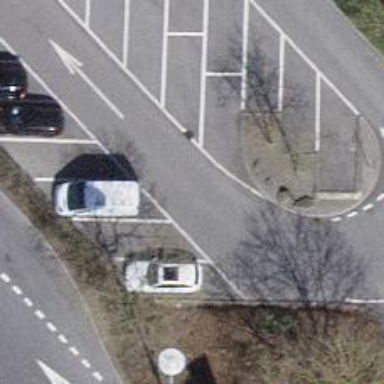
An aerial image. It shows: Parking aisle designated as service road.